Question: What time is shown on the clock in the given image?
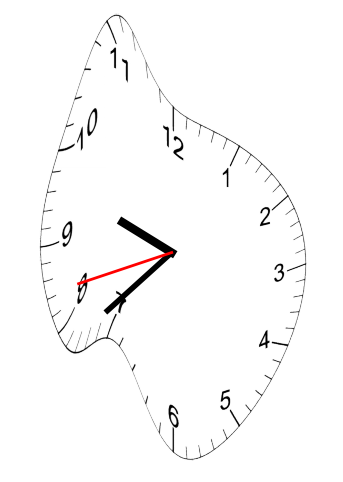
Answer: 09:37:42